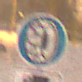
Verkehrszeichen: SchneekettenVorgeschrieben
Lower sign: SonstigeOderMehrspurigeFahrzeuge3
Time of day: Night
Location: Outdoor (Urban)
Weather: Overcast
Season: Winter
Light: Artificial